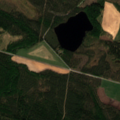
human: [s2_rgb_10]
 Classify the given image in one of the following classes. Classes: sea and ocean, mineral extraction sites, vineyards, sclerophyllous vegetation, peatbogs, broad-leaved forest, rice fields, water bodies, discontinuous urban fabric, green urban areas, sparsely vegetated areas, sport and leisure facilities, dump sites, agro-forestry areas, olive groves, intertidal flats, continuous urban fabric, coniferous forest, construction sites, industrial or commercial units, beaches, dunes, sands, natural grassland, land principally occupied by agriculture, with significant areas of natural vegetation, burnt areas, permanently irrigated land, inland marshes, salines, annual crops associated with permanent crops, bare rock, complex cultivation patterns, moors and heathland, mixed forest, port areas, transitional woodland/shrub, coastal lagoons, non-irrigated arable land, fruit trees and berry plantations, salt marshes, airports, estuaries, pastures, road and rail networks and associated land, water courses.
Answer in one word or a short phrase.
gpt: non-irrigated arable land, coniferous forest, mixed forest, transitional woodland/shrub